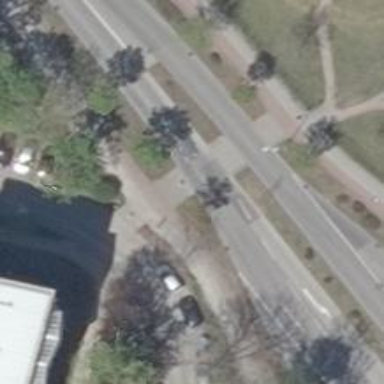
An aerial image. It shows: Secondary road with asphalt surface. There is cycle track on the right side.